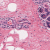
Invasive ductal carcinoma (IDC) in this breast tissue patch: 1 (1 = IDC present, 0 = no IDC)